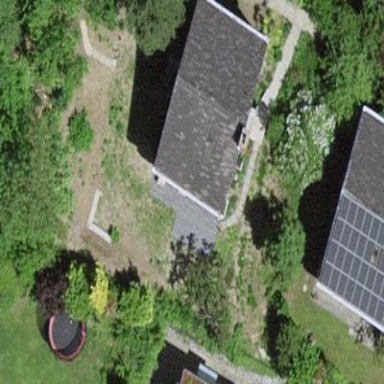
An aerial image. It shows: Detached building.